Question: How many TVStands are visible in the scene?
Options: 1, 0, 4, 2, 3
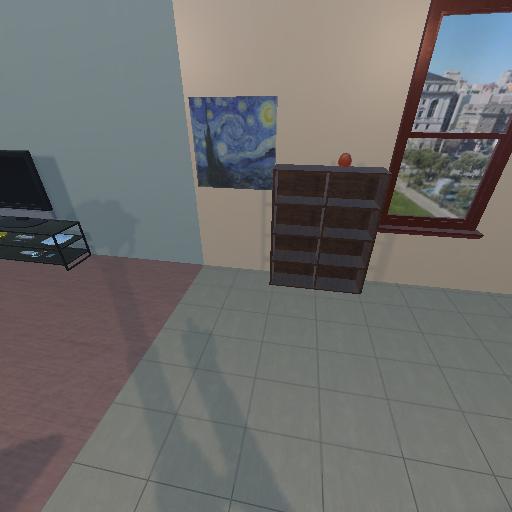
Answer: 1